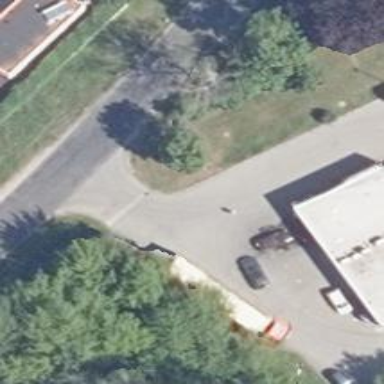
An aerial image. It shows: Driveway.